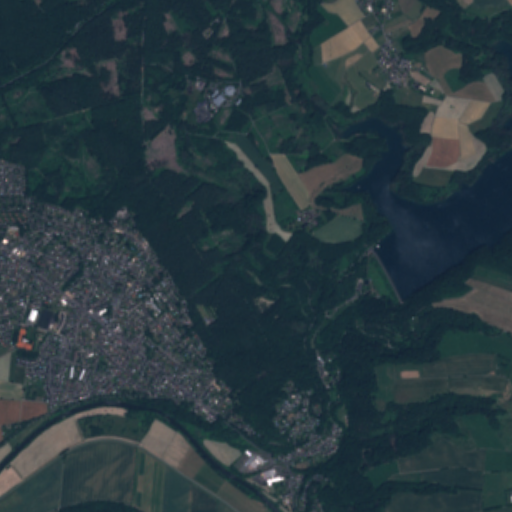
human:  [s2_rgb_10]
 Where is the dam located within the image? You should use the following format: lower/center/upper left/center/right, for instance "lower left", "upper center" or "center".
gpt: The dam is located in the center right of the image.
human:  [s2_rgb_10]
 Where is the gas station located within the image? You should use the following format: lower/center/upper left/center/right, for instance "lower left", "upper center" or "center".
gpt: The gas station is located in the center left of the image.
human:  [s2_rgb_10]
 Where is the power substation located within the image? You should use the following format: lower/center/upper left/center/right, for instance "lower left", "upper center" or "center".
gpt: The power substation is located in the center of the image.
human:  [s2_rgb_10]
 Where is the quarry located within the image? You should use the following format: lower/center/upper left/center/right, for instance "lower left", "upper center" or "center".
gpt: The quarry is located in the center of the image.
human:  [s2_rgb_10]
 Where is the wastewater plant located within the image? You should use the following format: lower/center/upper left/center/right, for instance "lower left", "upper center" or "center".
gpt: The wastewater plant is located in the lower right of the image.
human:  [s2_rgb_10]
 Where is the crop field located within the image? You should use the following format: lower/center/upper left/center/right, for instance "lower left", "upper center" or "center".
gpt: There is no crop field in the image.